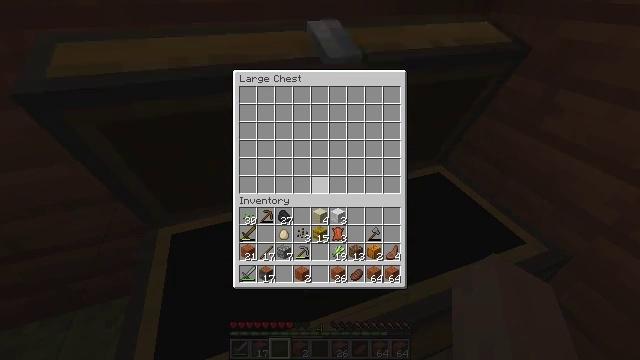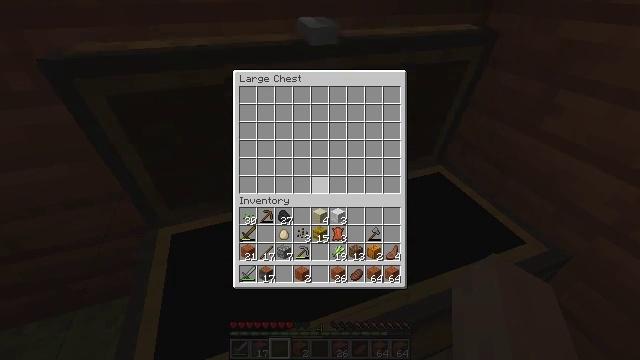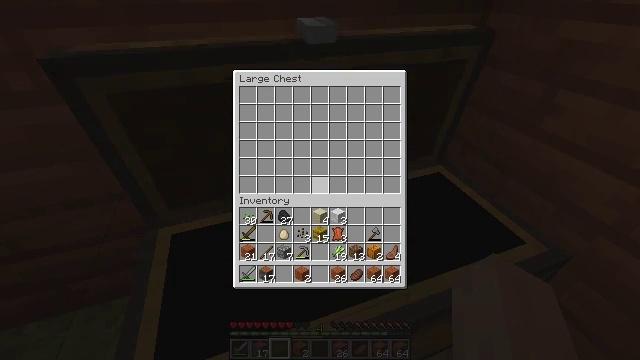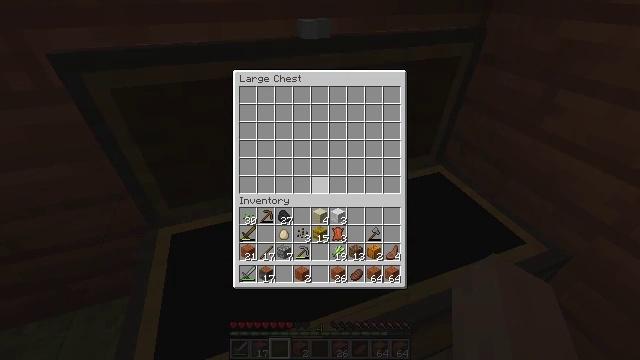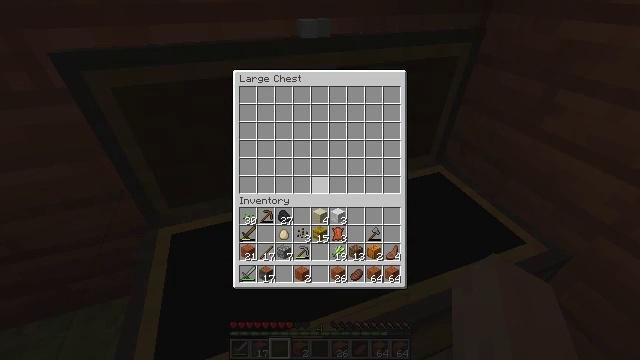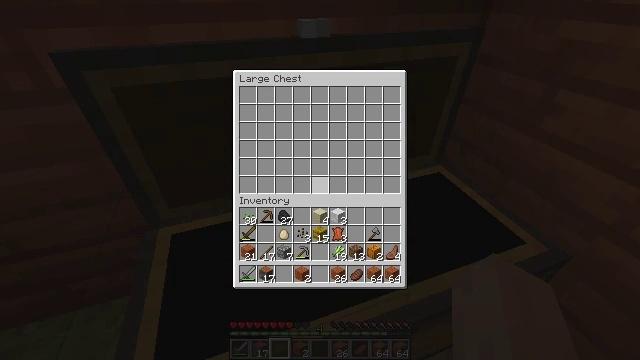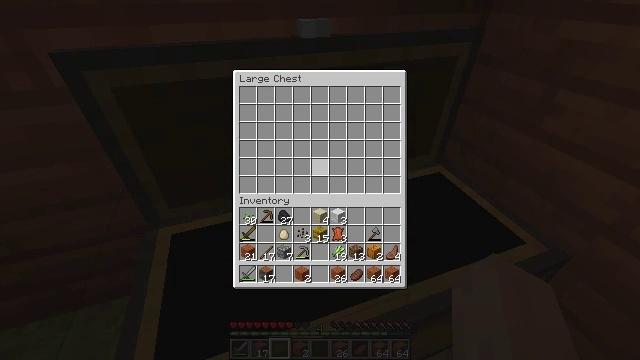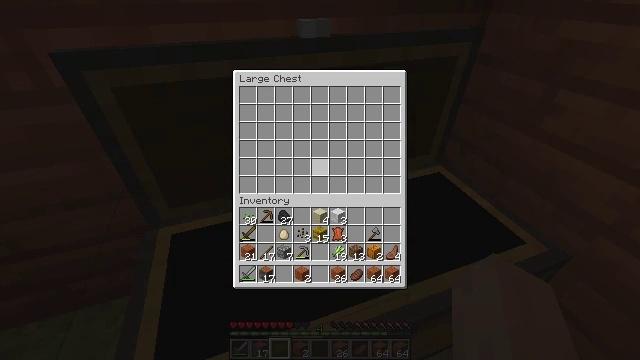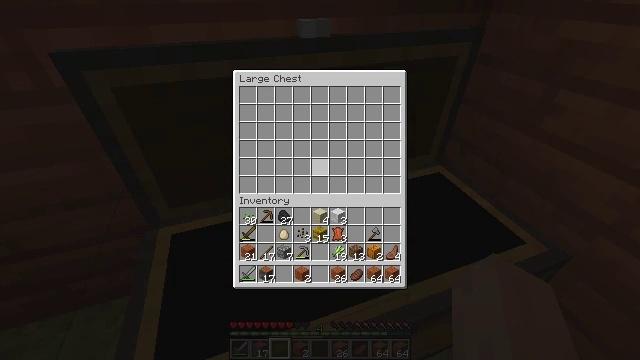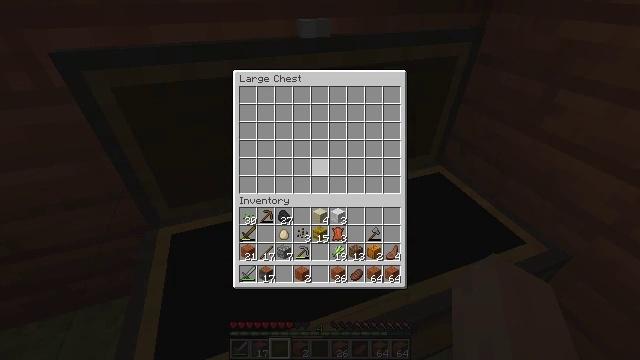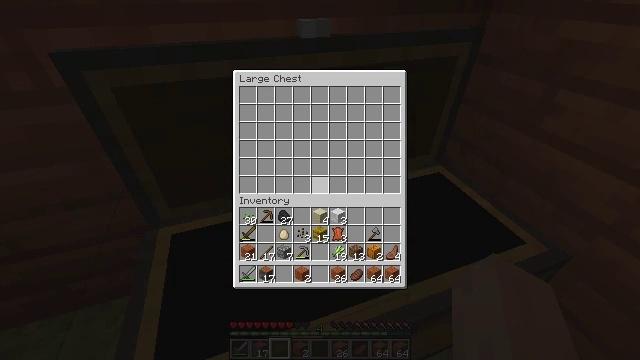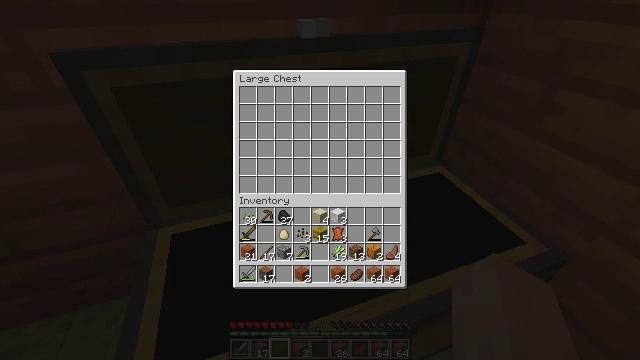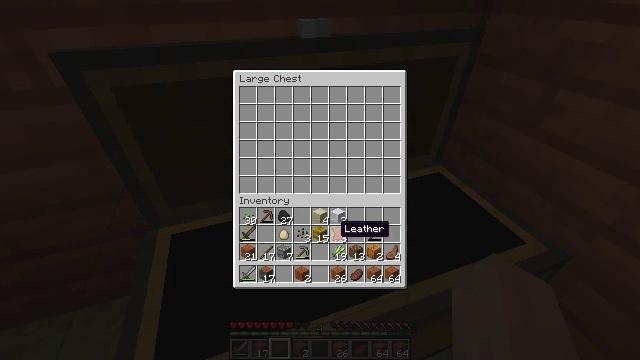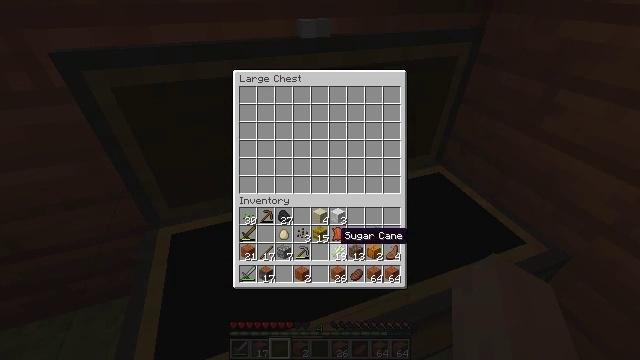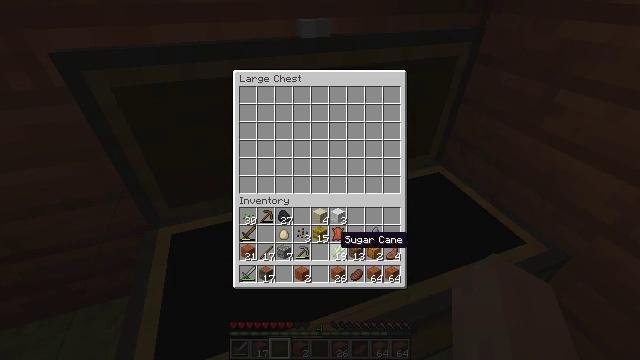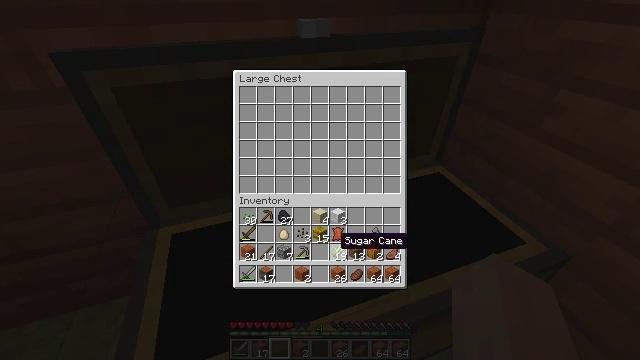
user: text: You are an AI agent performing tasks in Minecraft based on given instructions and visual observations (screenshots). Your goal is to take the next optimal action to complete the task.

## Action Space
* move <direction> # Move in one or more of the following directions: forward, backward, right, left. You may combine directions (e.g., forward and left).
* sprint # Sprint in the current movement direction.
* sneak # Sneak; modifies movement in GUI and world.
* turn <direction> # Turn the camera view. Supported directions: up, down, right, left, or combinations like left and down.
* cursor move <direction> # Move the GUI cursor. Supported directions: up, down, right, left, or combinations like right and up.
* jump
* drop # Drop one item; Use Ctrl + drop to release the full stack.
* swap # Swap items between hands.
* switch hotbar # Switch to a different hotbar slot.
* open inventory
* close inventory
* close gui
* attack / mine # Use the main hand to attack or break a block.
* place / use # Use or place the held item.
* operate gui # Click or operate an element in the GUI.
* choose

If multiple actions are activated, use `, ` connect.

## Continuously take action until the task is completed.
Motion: motion action
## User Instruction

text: Craft the acacia door in the crafting table with planks.
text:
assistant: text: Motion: no_op
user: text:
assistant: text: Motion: no_op
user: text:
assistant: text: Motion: no_op
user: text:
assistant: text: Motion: no_op
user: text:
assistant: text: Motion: no_op
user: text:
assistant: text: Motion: no_op
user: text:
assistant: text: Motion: no_op
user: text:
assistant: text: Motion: no_op
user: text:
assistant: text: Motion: no_op
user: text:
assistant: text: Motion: no_op
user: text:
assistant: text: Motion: cursor move down
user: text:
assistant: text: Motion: cursor move down
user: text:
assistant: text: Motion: cursor move down
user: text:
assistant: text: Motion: no_op
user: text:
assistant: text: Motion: no_op
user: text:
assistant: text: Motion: no_op
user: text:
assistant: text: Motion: no_op
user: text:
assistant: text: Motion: no_op
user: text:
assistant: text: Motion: no_op
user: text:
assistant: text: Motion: no_op
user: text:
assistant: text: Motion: cursor move left
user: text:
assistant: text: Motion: no_op
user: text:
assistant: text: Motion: no_op
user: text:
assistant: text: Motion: no_op
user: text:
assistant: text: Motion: no_op
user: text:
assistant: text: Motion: no_op
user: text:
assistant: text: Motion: no_op
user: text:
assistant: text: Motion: no_op
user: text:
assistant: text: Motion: no_op
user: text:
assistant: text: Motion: no_op